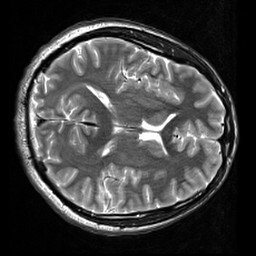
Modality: T2w
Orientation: axial
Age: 18
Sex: male
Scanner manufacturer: siemens
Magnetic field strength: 3 T
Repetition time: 7 s
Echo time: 0.09 s